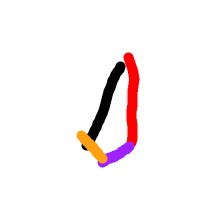
Shape: kite